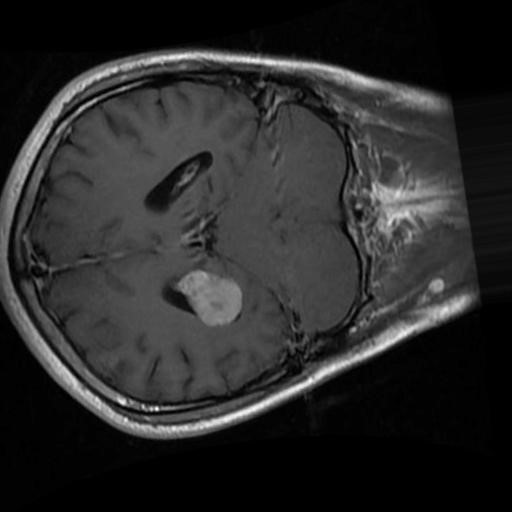
Label: brain_menin